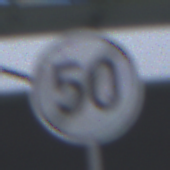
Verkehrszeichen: EndeGeschwindigkeit50
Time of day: MorningAfternoon
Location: Outdoor (Suburban)
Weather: Overcast
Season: NotSpecified
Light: Natural